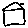
Label: house